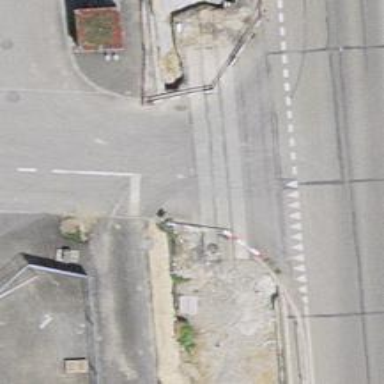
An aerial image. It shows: Level crossing along the railway.